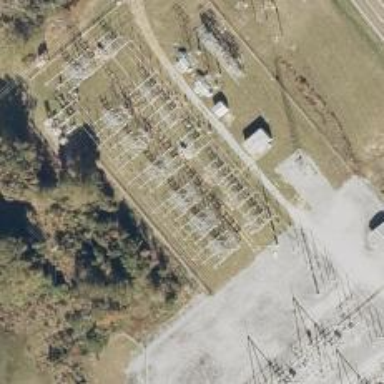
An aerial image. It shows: Switch used for power control.